Question: I'm looking for a way to add a button on top of the current layout of a UITabbar.
Is it possible to create a custom frame for the UITabbar?
any advice would help

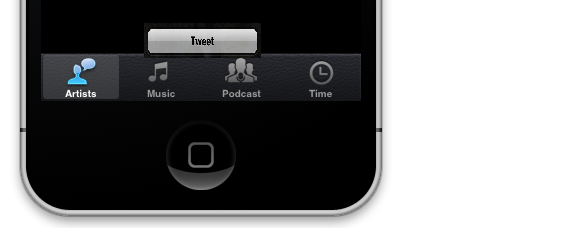
Answer: This project might help you ->
<URL>